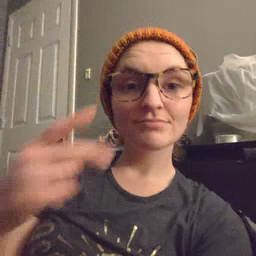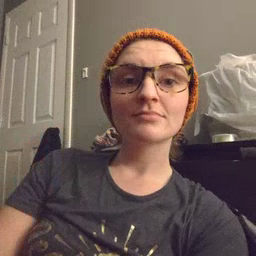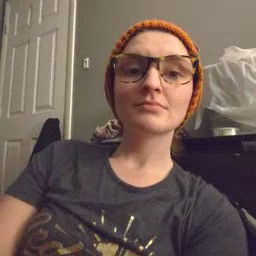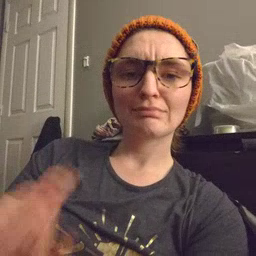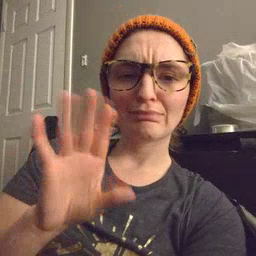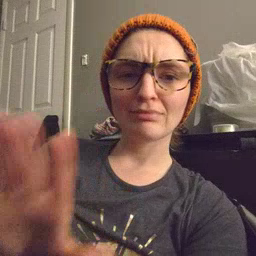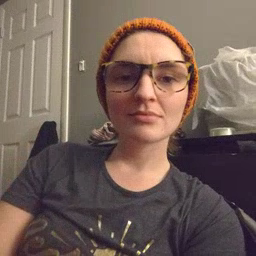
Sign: yucky